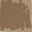
Piece: xx